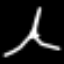
Label: The Eiffel Tower